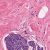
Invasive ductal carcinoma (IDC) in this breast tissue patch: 0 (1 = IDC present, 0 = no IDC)